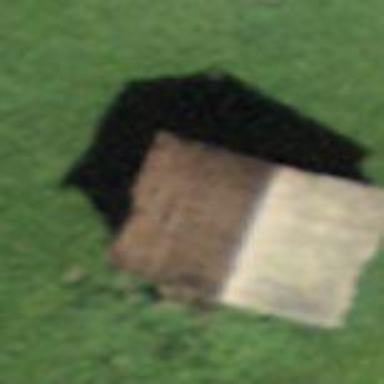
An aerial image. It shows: Rural barn.